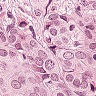
Metastatic tissue present: yes